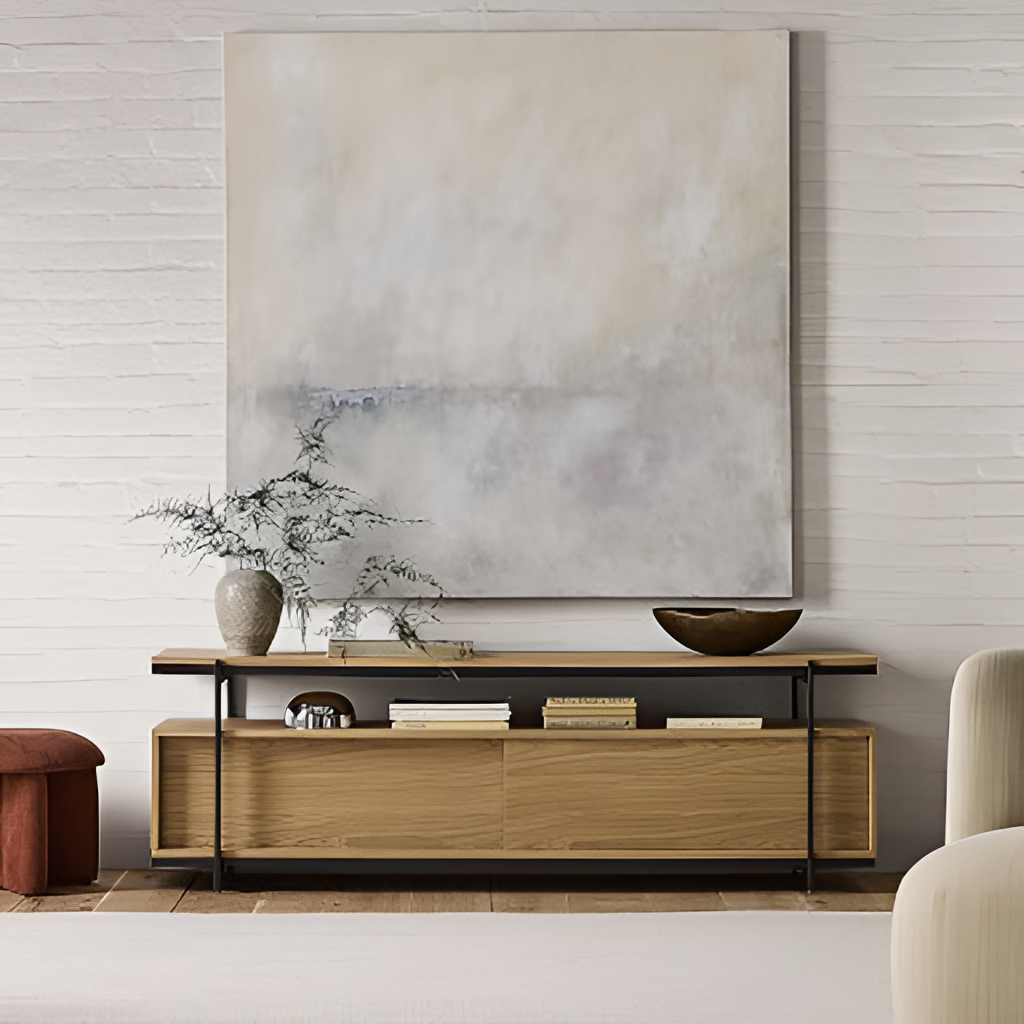
living room, wood console table, tile flooring, with large square pattern, contemporary, white brick wallpaper, with solid pattern